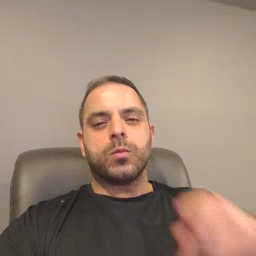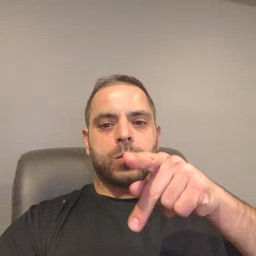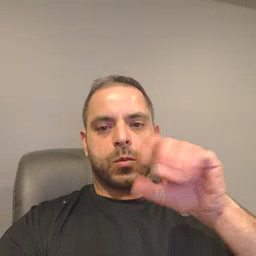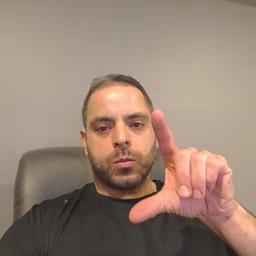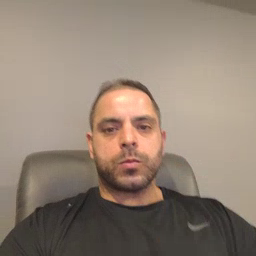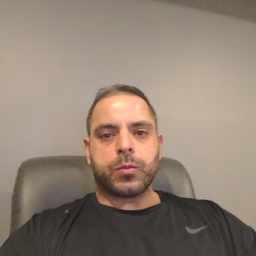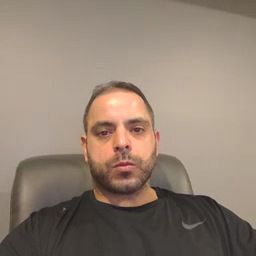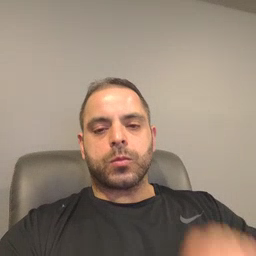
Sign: pool